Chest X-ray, PA view. Patient: 41 years old, sex M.
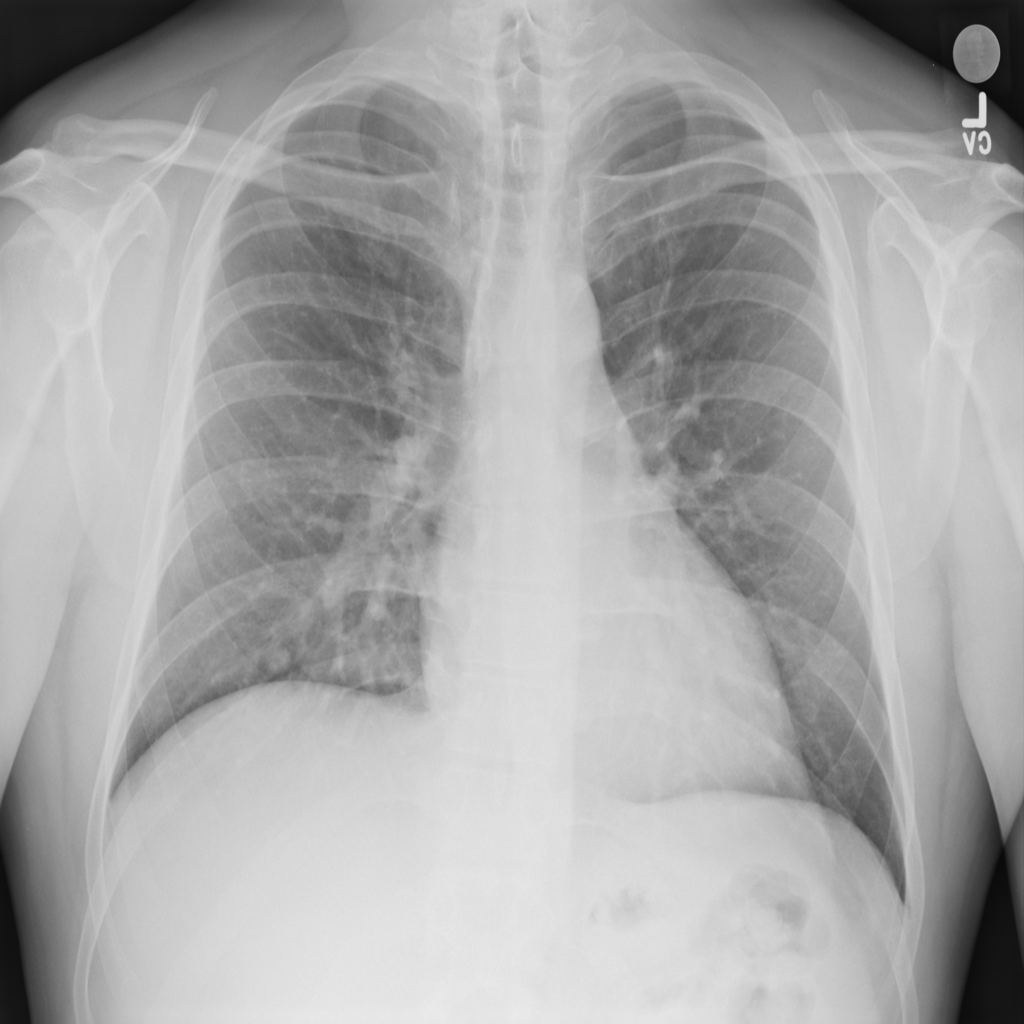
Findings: Nodule